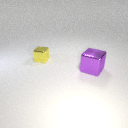
small yellow metal cube to the left of large purple metal cube